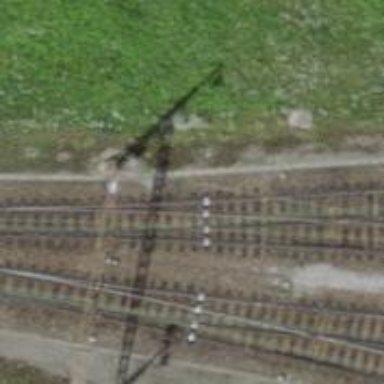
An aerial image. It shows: Yard with single rail track. The railway track is electrified with contact line for service purposes.